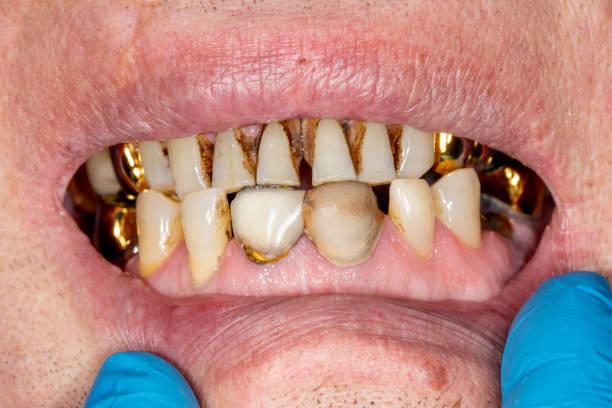
Condition: Calculus